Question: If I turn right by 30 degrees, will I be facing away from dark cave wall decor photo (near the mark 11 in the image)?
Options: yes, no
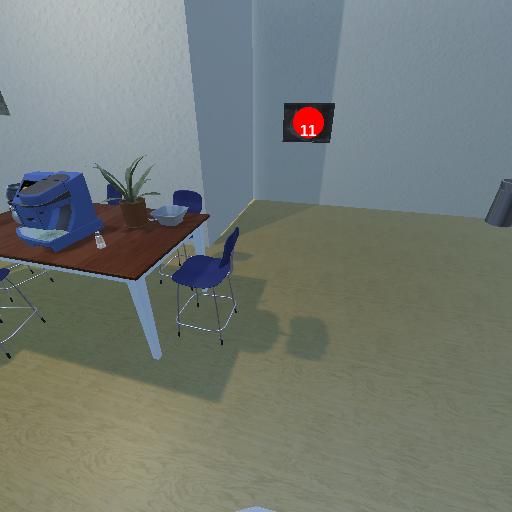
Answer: yes